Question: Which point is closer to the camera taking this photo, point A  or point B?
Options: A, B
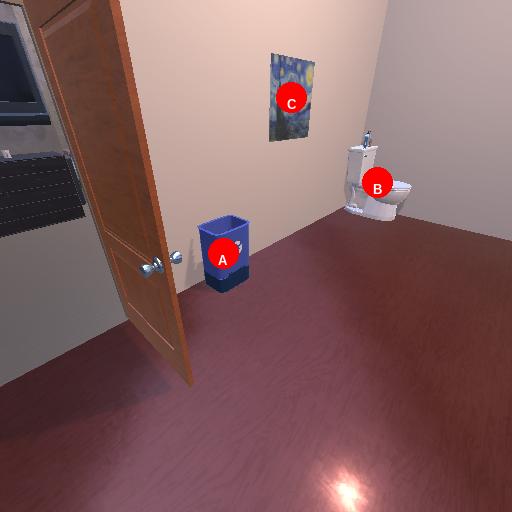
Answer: A